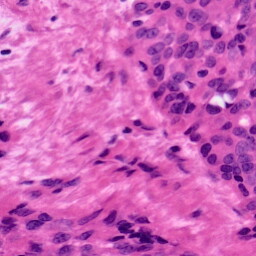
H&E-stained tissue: Ovarian